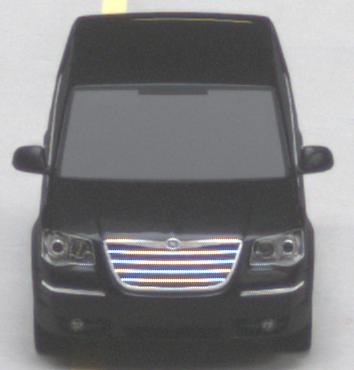
Make: Chrysler
Model: Grand Voyager 3.8
Detailed model: Grand Voyager
Model produced from: 2008/03
Model produced until: 2010/12
Doors: 5
Color: black
Road condition: dry road
Daytime: midday
Contrast: medium contrast